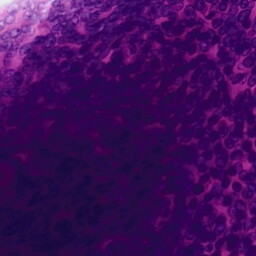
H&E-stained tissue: Colon